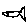
Label: fish